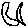
Label: moon